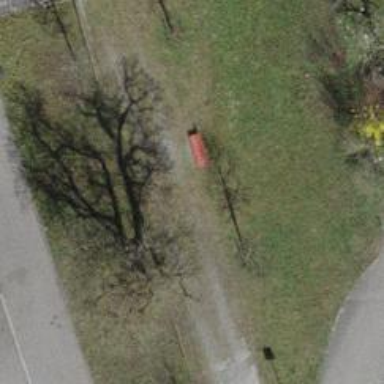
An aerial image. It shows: Red bench.